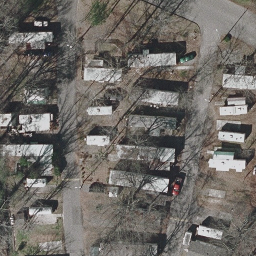
Label: residential